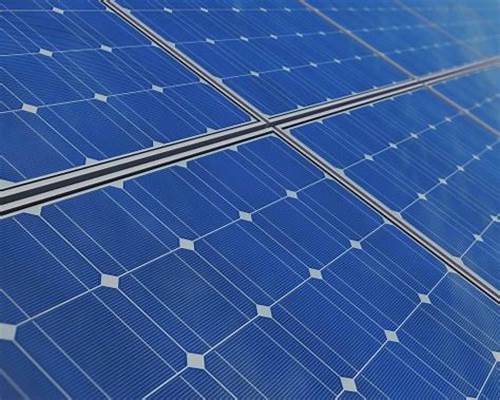
Label: Clean